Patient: sex F, age 56
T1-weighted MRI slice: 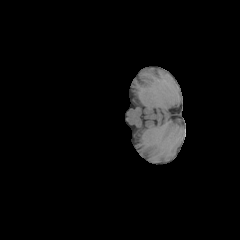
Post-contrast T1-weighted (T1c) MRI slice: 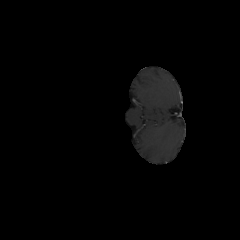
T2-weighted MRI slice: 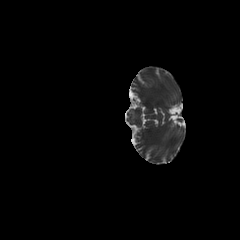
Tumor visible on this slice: no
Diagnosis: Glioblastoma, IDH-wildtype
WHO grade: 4